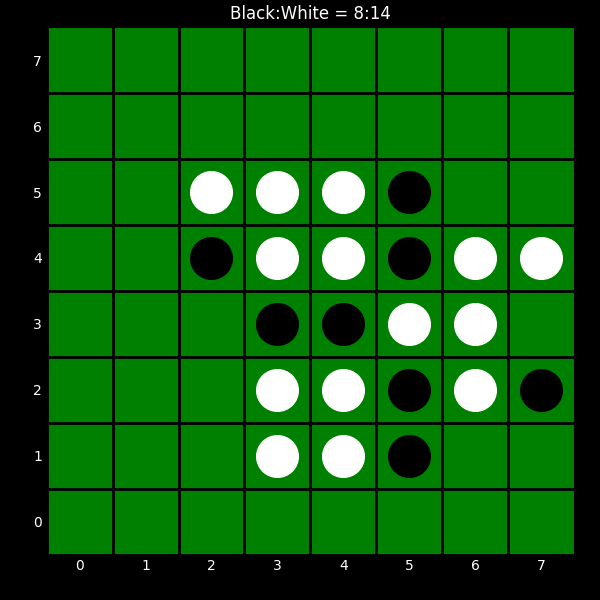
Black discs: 8
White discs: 14